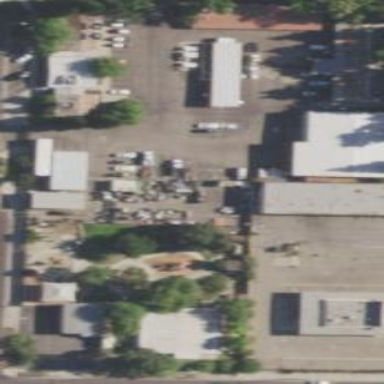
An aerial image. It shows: Commercial area.